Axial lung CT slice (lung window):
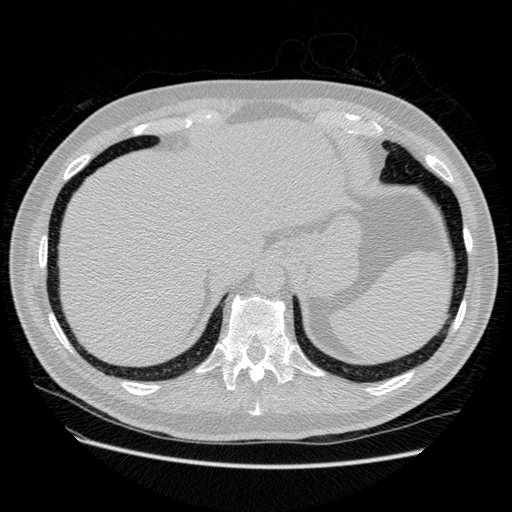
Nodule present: no